Question: I want to remove the dropdown arrow from a HTML '<select>' element. For example:
'''
<select style="width:30px;-webkit-appearance: none;">
<option>2000</option>
<option>2001</option>
<option>2002</option>
...
</select>
'''
How to do it in Opera, Firefox and Internet Explorer?

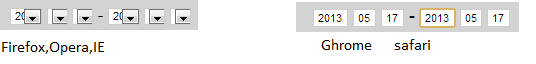
Answer: If you use <URL>
You may take advantage of the 'appearance-none' class.
'''
<select class="appearance-none">
<option>Yes</option>
<option>No</option>
<option>Maybe</option>
</select>
'''